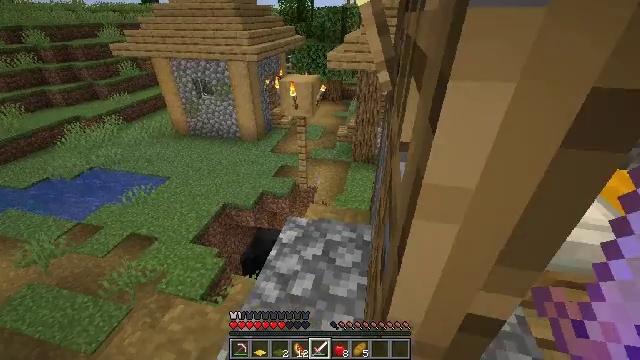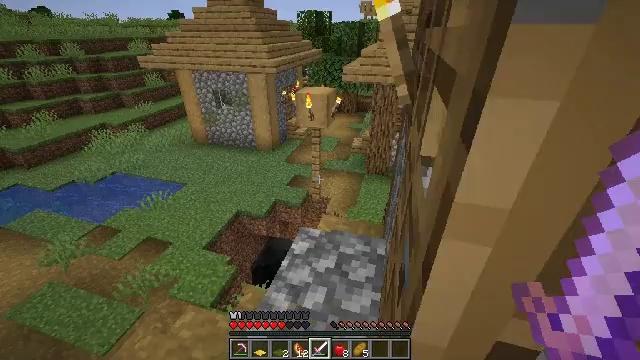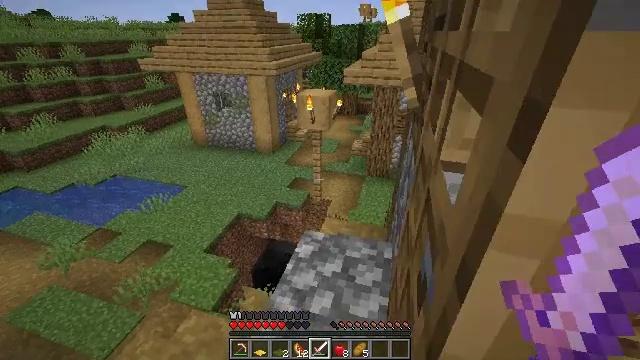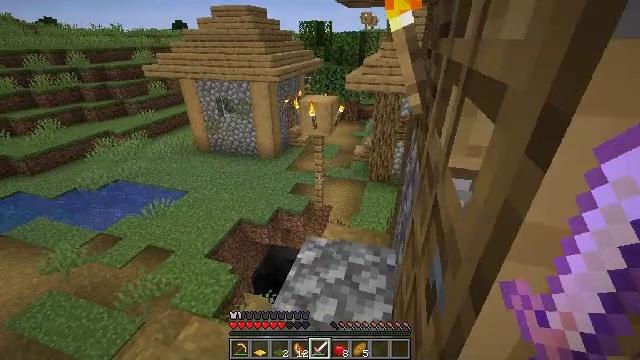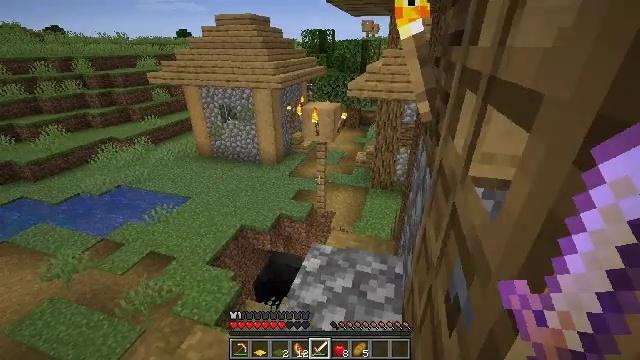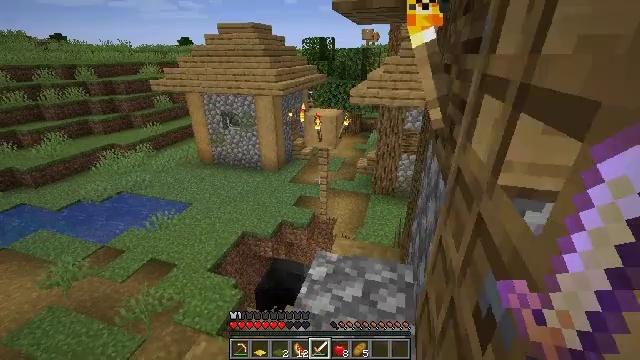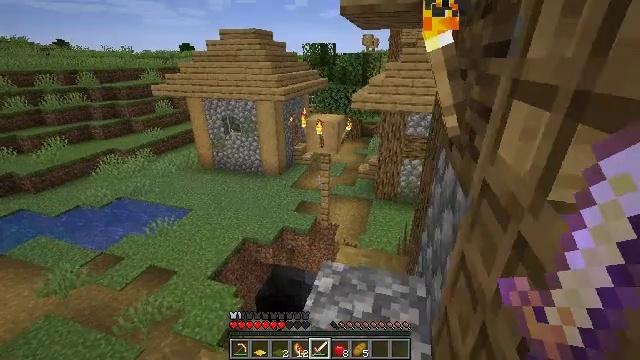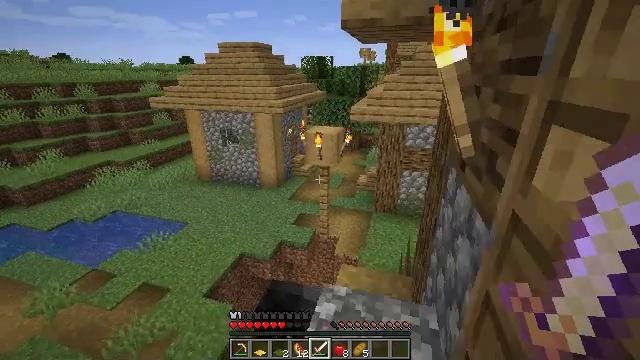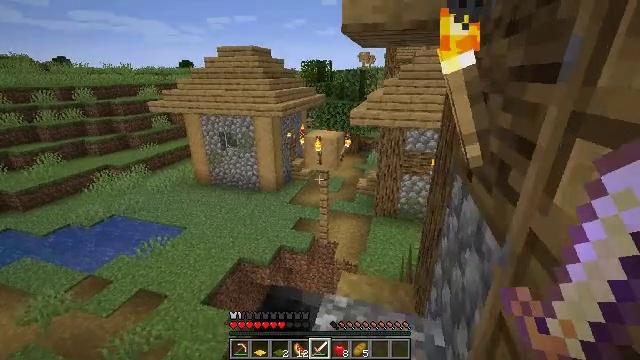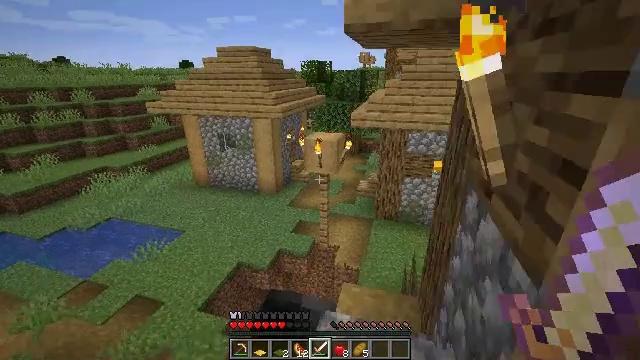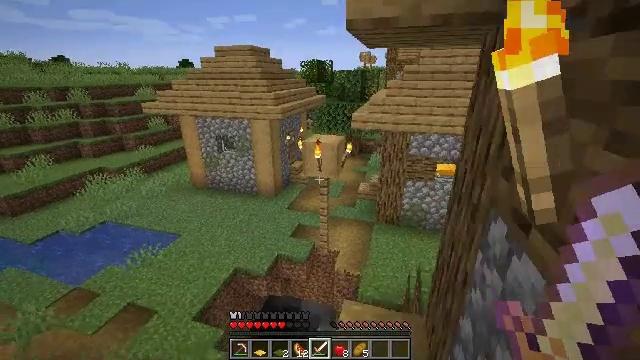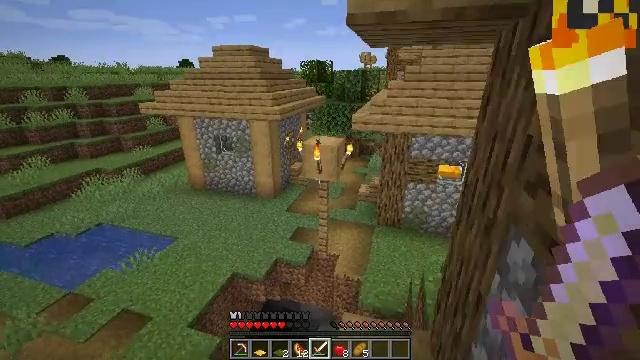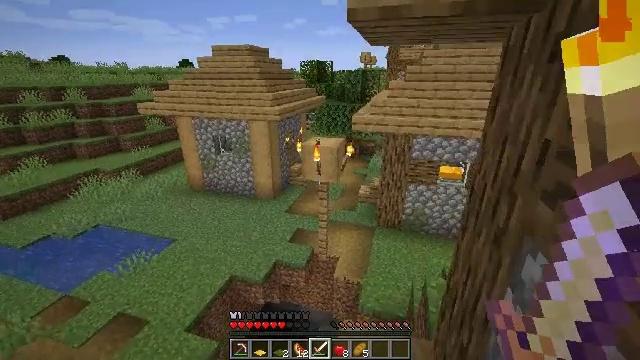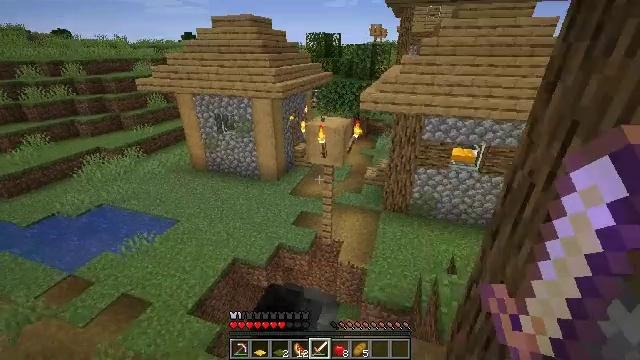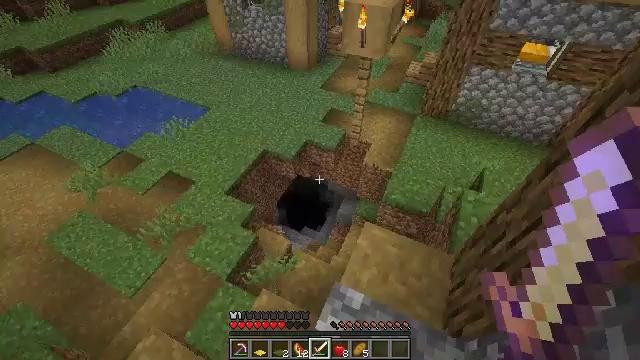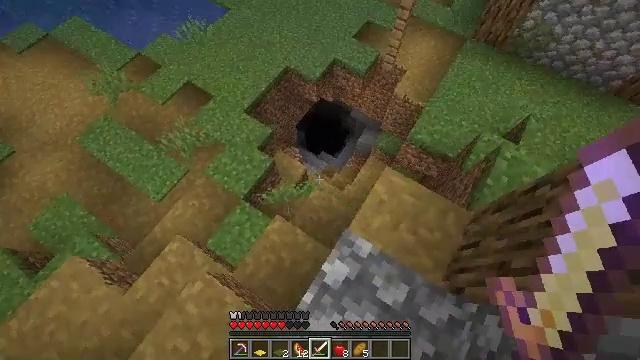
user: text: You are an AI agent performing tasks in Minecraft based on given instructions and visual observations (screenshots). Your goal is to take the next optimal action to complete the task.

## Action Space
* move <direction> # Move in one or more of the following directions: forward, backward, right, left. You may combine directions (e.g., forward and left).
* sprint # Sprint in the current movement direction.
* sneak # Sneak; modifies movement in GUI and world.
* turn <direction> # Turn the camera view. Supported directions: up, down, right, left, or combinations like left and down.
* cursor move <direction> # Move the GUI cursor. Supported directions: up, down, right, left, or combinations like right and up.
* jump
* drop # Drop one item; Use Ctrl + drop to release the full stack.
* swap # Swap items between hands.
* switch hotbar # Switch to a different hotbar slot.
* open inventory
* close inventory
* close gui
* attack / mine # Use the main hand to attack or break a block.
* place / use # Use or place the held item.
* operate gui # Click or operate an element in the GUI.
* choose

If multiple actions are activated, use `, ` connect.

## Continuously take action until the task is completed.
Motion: motion action
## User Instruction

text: Break the diorite block.
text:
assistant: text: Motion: move forward, turn left and up
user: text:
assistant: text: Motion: move forward
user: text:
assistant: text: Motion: move forward, turn up
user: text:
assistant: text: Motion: move forward, turn up
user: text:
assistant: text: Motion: move forward, turn up
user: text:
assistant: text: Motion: move forward, turn up
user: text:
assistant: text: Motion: move forward, turn up
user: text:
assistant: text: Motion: move forward
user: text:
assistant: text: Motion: move forward
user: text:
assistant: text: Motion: move forward
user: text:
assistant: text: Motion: move forward
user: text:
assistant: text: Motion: move forward
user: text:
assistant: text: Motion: move forward, turn left and down
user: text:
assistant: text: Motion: move forward, turn left and down
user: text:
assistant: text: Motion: move forward, turn left and down
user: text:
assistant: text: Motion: move forward, turn left and down
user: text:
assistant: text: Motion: turn left
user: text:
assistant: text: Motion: turn left
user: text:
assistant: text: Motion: turn left
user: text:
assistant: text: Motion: no_op
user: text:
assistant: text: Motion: no_op
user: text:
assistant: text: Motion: no_op
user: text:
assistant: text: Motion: no_op
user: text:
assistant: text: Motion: no_op
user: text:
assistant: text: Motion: no_op
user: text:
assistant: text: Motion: no_op
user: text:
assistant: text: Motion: no_op
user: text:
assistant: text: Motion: no_op
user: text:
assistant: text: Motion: no_op
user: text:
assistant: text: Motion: no_op